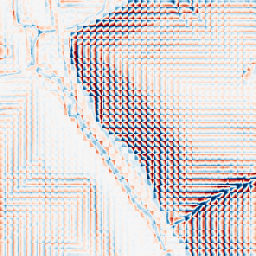
Category: wavelet
Decomposition family: wavelet_dwt
Decomposition parameters: wavelet: haar
level: 3
Upsampling method: bicubic_3x
Upsampling parameters: scale: 3
Upsampling scale: 3